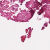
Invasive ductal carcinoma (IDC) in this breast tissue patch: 0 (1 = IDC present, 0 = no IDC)